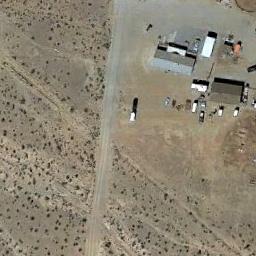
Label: sparse_residential